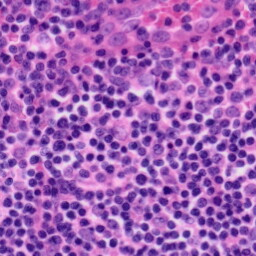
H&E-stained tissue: Tonsil